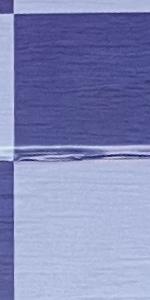
Label: Empty